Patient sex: F
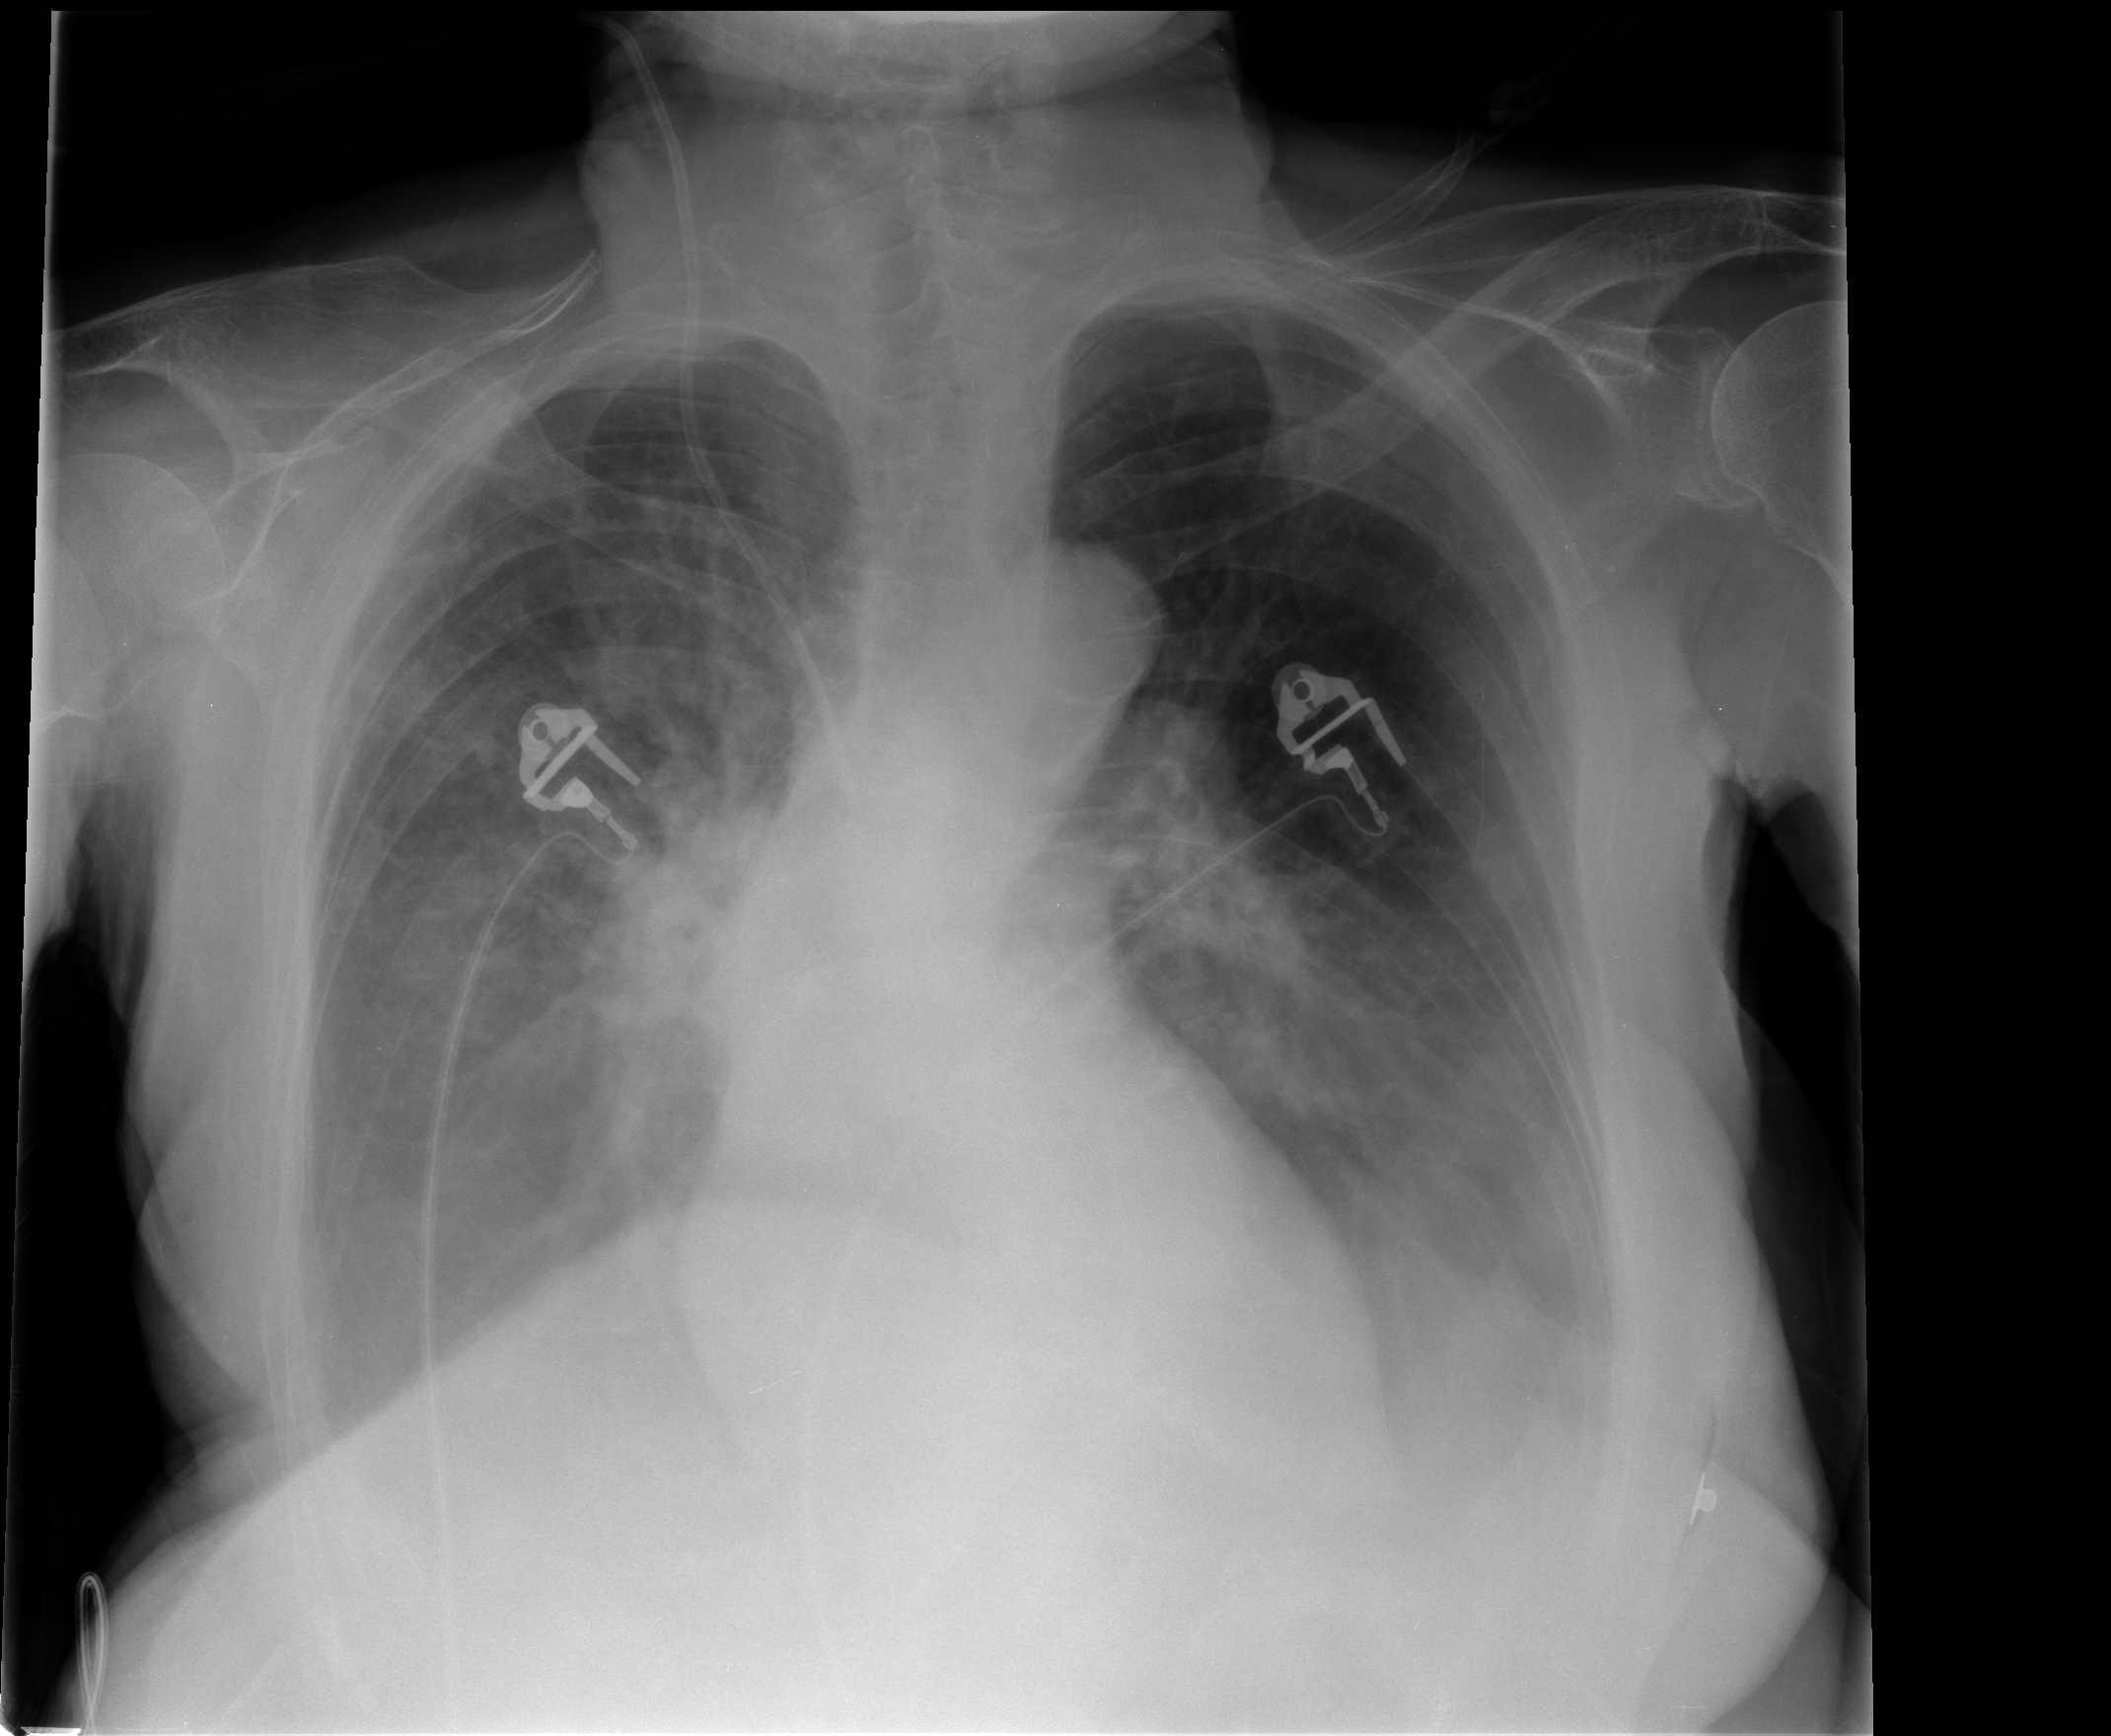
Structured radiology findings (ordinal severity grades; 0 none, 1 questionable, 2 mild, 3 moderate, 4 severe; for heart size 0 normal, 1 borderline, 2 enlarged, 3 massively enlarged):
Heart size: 0
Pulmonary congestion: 2
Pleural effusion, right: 2
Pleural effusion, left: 2
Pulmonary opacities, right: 1
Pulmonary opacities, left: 1
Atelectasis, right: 2
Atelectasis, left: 2